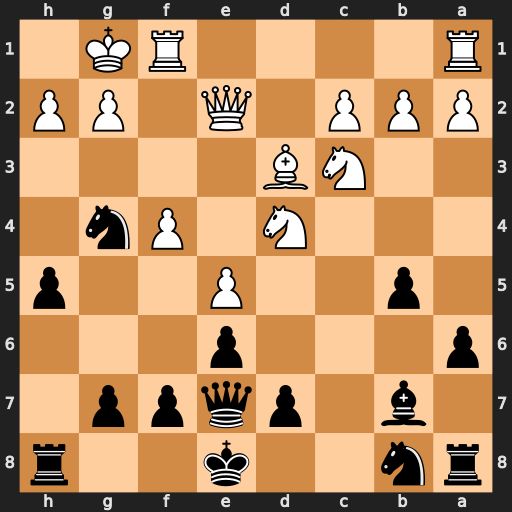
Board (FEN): rn2k2r/1b1pqpp1/p3p3/1p2P2p/3N1Pn1/2NB4/PPP1Q1PP/R4RK1
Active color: b
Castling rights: kq
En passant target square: -
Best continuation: Qc5 Ne4 Qxd4+